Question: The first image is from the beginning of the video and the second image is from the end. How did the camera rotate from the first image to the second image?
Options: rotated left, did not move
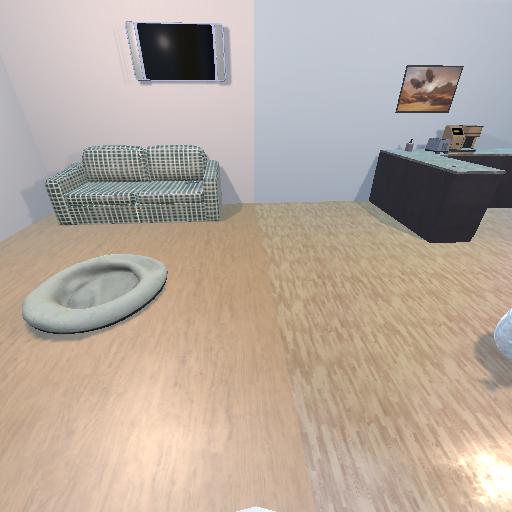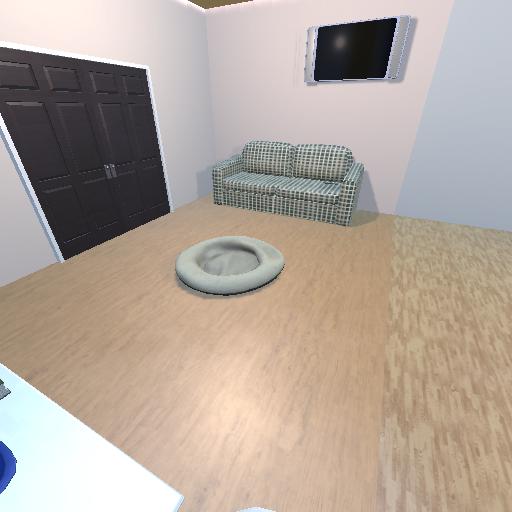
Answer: rotated left